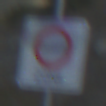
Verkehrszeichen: BeginnUmweltzone
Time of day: SunriseSunset
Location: Outdoor (RoadRail)
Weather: Clear
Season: NotSpecified
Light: Natural